Question: I am using Turbo C, and I've some query about my code. I'm just perplexed... The program first asks for a list of numbers(you shouldn't type more than 20). As the user types in the numbers, they are placed in the array 'list[]'. Once the user terminates the list by typing 0*(which is not placed on the list)*, the program then calls the 'sort()' function, which sorts the values in the list. At the last part, which has a comment of '/*I AM NOW CONFUSED WITH THIS PART*/', is the part where I need your help... Kindly help me out.

'''
File Edit Run Compile Project Options Debug Break/watch
+------------------------------------ Edit ------------------------------------+
| Line 1 Col 43 Insert Indent Tab Fill Unindent * C:NONAME.C |
| |
| #define MAXSIZE 20 /* size of buffter */ |
| void sort(int[], int); /* prototype */ |
| |
| main() |
| { |
| static int list[MAXSIZE]; /* buffer for numbers */ |
| int size = 0; /* size 0 before input */ |
| int dex; /* index of array */ |
| do /* get list of numbers */ |
| { |
| printf("Type number: "); |
| scanf("%d", &list[size]); |
| } |
| while(list[size++] != 0); /* exit loop on 0 */ |
| |
| sort(list,--size); /* sort nubmers */ |
| for(dex=0; dex<size; dex++) /* print sorted list */ |
| printf("%d
", list[dex]); |
| |
| getche(); |
| } |
| |
| void sort(int list[], int size) |
| { |
| int out, in, temp; /* I AM NOW CONFUSED */ |
| |
| for(out=0; out<size-1; out++) /* IN THIS PART! */ |
| for(in=out; in<size; in++) |
| if(list[out] > list[in]) |
| { |
| temp=list[in]; |
| list[in]=list[out]; |
| list[out]=temp; |
| } |
| } |
| |
| |
+----------------------------------- Watch ------------------------------------+
| |
+------------------------------------------------------------------------------+
F1-Help F5-Zoom F6-Switch F7-Trace F8-Step F9-Make F10-Menu NUM
'''
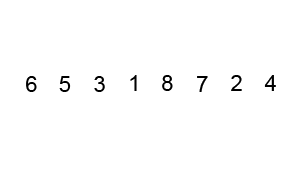
Answer: It's just code that is meant to sort the array elements but it's never going to work in its current form since:
'''
temp=list[in];
list[out]=temp;
'''
will overwrite 'list[out]' with 'list[in]' the original contents of 'list[out]'.
The best way to swap two variables is with something like:
'''
temp = array[index1];
array[index1] = array[index2];
array[index2] = temp;
'''
And, please, for the love of whatever deity you believe in, don't do <URL>
So, if your question is how to sort the data, then the following pseudo-code should help. I'd provide C code but, on the off chance that this is homework, you should do some of the work yourself .
'''
def sort (arr[], sz):
swapped = true # Force loop entry.
while swapped: # Loop until a pass had no swaps.
swapped = false
for idx goes from 1 to sz-1: # For all but the first element.
if arr[idx-1] > arr[idx]: # If order is wrong.
swapped = true # More passes will be needed.
temp = arr[idx-1] # Swap
arr[idx-1] = arr[idx] # the
arr[idx] = temp # elements.
'''
This is a bubble sort variation which exits as soon as the list is sorted (well, after one pass with no swaps). Some naive variants will simply keep going for roughly 'n2' times regardless.
---
If you'd like to indicate in a comment that it's homework, I'd be happy to provide the C code. Just be aware (if you're planning to lie to me) that your educators will almost certainly be able to see that code and you will probably fail in that case (or be expelled for blatant plagiarism).
---
And, since you've stated it's not homework, here's a complete C program illustrating it:
'''
#include <stdio.h>
#include <stdlib.h>
#define FALSE (1==0)
#define TRUE (1==1)
static void sort (int arr[], int sz) {
int idx, temp, swapped;
swapped = TRUE; // Force loop entry.
while (swapped) { // Loop until a pass had no swaps.
swapped = FALSE;
for (idx = 1; idx < sz; idx++) { // For all but the first element.
if (arr[idx-1] > arr[idx]) { // If order is wrong.
swapped = TRUE; // More passes will be needed.
temp = arr[idx-1]; // Swap
arr[idx-1] = arr[idx]; // the
arr[idx] = temp; // elements.
}
}
}
}
'''
'''
int main (int argc, char *argv[]) {
int sz, i, *vals;
sz = argc - 1;
if (sz < 1)
return 0;
if ((vals = malloc (sz * sizeof (int))) == NULL) {
printf ("ERROR: Cannot allocate memory.
");
return 1;
}
for (i = 0; i < sz; i++)
vals[i] = atoi (argv[i+1]);
printf ("Numbers before:");
for (i = 0; i < sz; i++)
printf (" %d", vals[i]);
printf ("
");
sort (vals, sz);
printf ("Numbers after :");
for (i = 0; i < sz; i++)
printf (" %d", vals[i]);
printf ("
");
free (vals);
return 0;
}
'''
Running this with:
'''
$ ./testprog 3 1 4 1 5 9 2 6 5 3 5 8 9
'''
gives you the output:
'''
Numbers before: 3 1 4 1 5 9 2 6 5 3 5 8 9
Numbers after : 1 1 2 3 3 4 5 5 5 6 8 9 9
'''